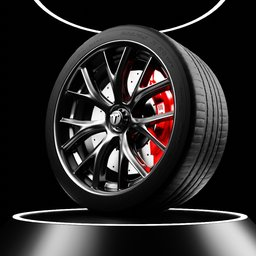
Label: mechanical